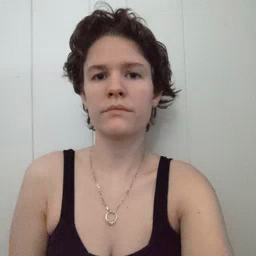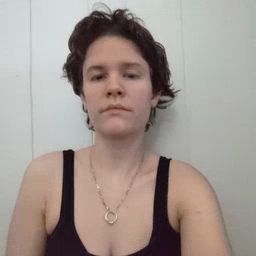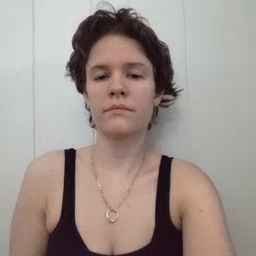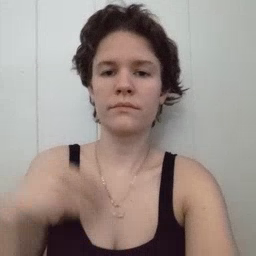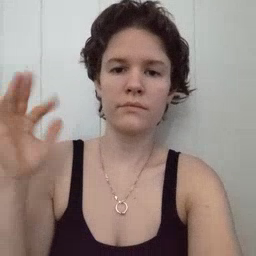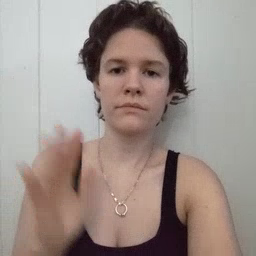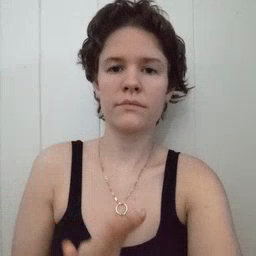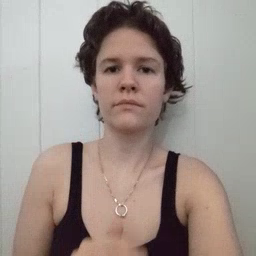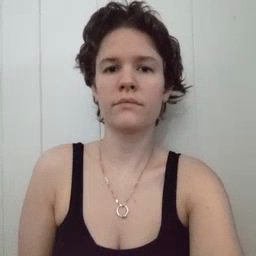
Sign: snow